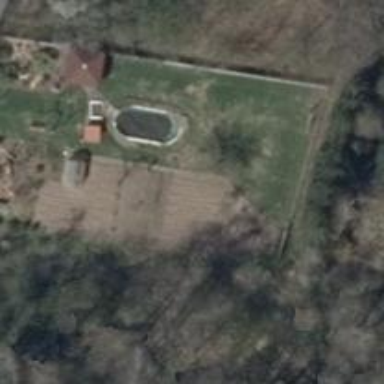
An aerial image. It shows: Swimming pool located in leisure land.